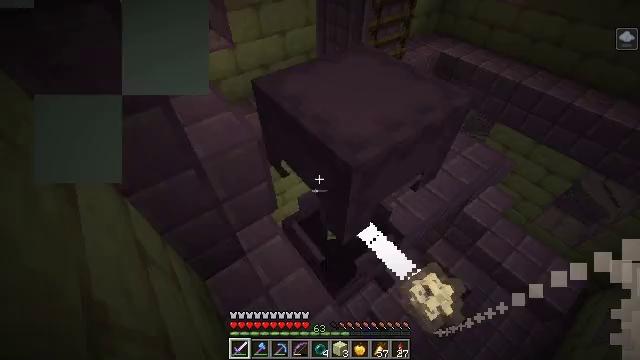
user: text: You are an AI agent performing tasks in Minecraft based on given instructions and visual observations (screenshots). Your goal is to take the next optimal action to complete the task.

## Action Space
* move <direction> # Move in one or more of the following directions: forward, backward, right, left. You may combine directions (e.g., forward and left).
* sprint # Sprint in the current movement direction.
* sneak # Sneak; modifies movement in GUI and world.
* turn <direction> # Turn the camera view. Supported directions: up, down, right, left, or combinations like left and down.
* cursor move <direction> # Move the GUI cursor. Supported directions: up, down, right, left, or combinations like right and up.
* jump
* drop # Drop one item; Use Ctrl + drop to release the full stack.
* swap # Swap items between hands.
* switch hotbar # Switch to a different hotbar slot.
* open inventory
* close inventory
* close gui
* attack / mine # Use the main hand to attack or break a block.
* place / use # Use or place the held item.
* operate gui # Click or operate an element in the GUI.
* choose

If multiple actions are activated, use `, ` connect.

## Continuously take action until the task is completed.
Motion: motion action
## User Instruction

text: Combat the shulker.
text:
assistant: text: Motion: no_op